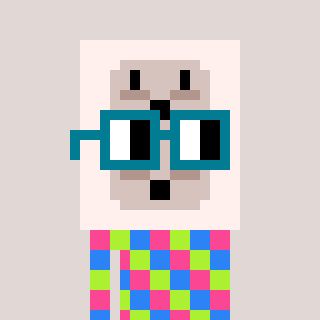
a pixel art character with square dark green glasses, a outlet-shaped head and a peachy-colored body on a warm background